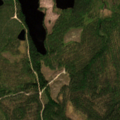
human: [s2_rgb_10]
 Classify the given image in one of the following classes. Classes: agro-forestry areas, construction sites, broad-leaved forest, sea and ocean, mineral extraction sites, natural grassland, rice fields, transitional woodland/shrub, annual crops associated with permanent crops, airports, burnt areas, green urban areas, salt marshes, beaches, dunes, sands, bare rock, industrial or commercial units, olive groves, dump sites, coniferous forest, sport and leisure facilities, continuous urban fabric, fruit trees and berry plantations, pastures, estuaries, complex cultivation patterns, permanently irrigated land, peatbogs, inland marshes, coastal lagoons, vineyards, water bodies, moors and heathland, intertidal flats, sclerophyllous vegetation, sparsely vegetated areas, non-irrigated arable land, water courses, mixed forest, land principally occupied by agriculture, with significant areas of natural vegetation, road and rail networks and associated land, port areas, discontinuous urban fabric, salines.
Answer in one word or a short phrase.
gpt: coniferous forest, water bodies